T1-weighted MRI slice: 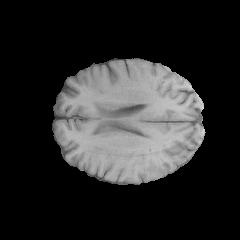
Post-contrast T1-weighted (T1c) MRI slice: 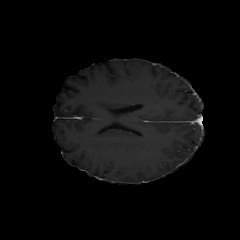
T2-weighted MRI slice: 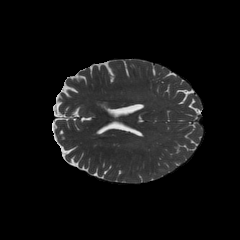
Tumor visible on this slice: no